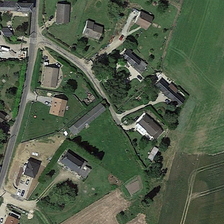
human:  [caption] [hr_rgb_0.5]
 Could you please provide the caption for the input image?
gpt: many green trees and buildings are in a medium residential area .

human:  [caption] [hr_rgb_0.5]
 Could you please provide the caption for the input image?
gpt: many green trees and buildings are in a medium residential area .

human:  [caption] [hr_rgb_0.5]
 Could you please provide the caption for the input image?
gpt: many green trees and buildings are in a medium residential area .

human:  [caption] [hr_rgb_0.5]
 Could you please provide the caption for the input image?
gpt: many green trees and buildings are in a medium residential area .

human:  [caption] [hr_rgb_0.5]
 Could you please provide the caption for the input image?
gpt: many green trees and buildings are in a medium residential area .